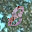
Label: 8